Question: Either my google searching has completely left me or there's hardly any documentation/tutorials for . Too bad, because it seems like a nice enough app. Through some trial-and-error, I have managed to get it mostly running on my site.
My question, using how do I request permission for the facebook user's full name, current city and date of birth and store it in my UserProfile table (which is my AUTH_PROFILE_MODULE for django-profiles) in Django upon registration? Also, how do I post to the user's wall from Django once the connection is made?
Currently, when I click the "Connect with Facebook" button the facebook connection is made, a new Django user is created and the user is logged in with that Django account. However, no UserProfile is created and no facebook profile data is saved.
Any facebook connect gurus out there want to help the Django pony fly to Facebookland?
- Django 1.2.1
- Python 2.5.2
- django-socialregistration 0.4.2
- django-registration 0.7
- django-profiles 0.2

"Kind sir, can you please help me find the magical Facebookland?"
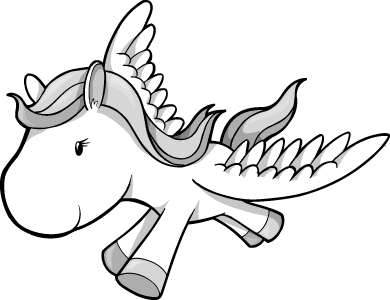
Answer: In facebook_js.html you need to adjust the following line, by uncommenting items that you need to get from FB:
'''
FB.login(handleResponse/*,{perms:'publish_stream,sms,offline_access,email,read_stream,status_update,etc'}*/);
'''
Then, in FacebookMiddleware you can extract that data from , like this:
'''
facebook.GraphAPI(fb_user['access_token']).get_object('me')
'''